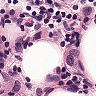
Metastatic tissue present: yes